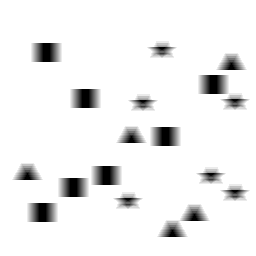
Squares: 7
Triangles: 5
Stars: 6
Total shapes: 18